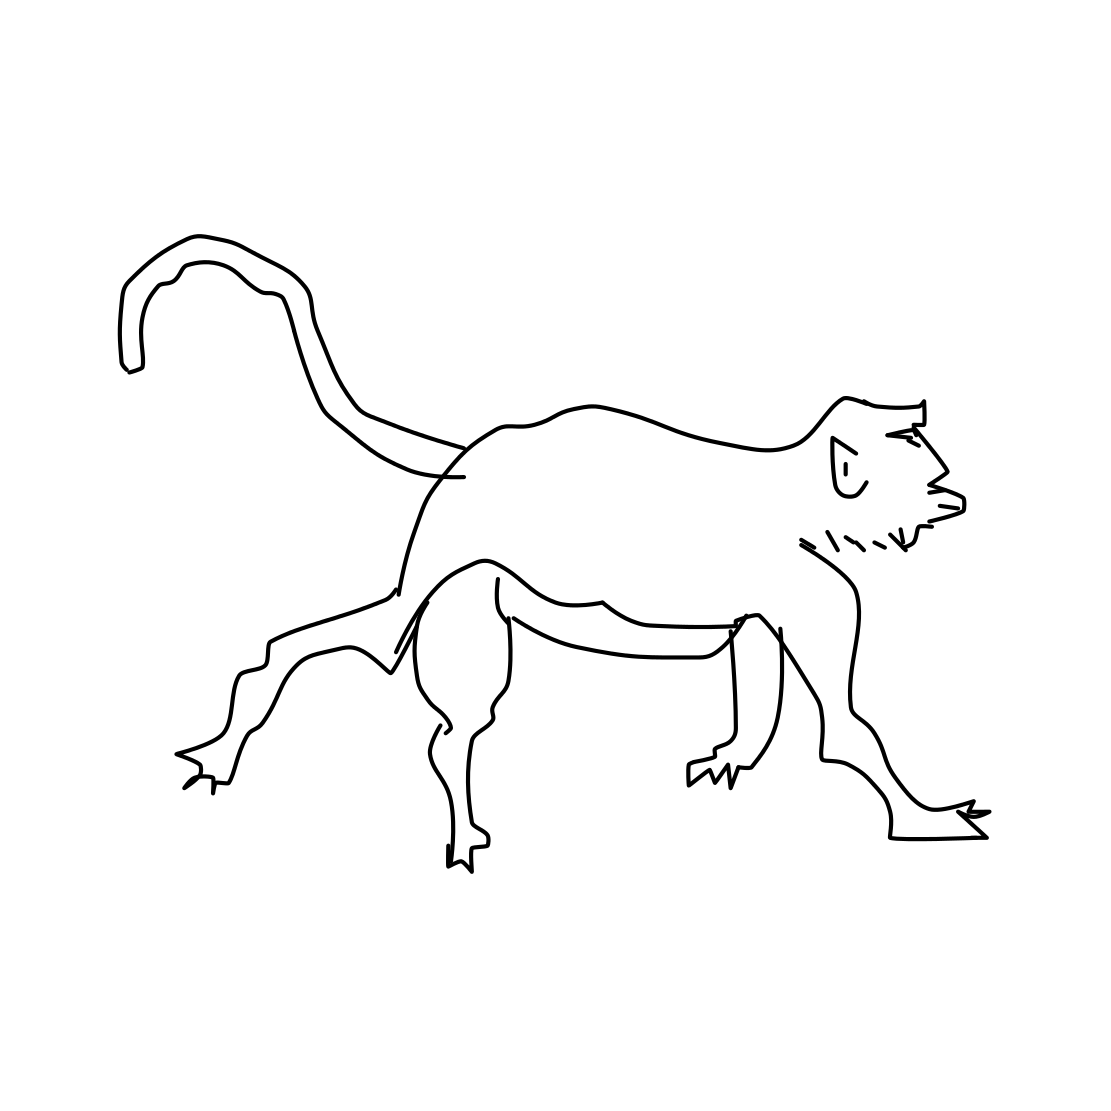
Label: monkey